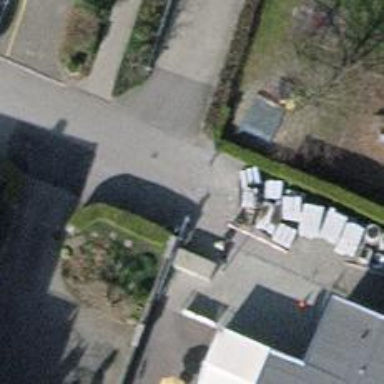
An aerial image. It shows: Bollard.